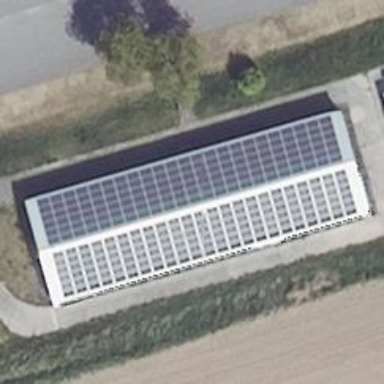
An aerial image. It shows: Solar photovoltaic panel generator producing electricity as small installation.